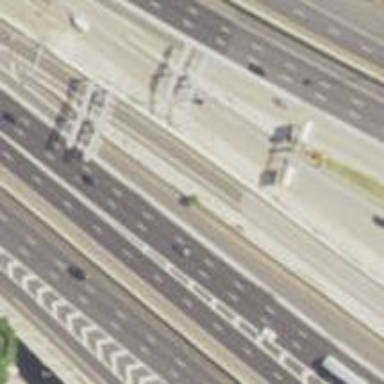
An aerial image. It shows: Motorway junction.